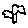
Label: bird